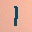
Label: 1